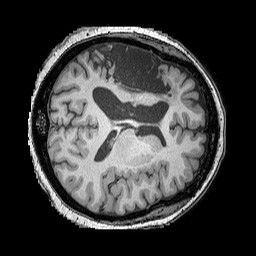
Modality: T1w
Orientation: axial
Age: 56
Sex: female
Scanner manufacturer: siemens
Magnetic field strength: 3 T
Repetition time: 2.25 s
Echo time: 0.00411 s